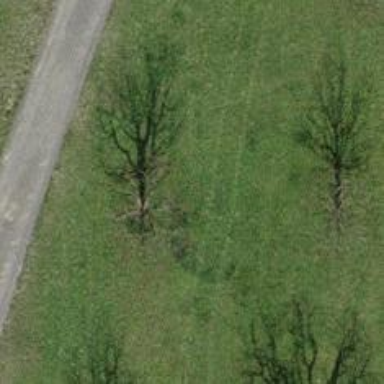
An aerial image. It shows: Broadleaved tree with lush foliage.